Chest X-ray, PA view. Patient: 54 years old, sex M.
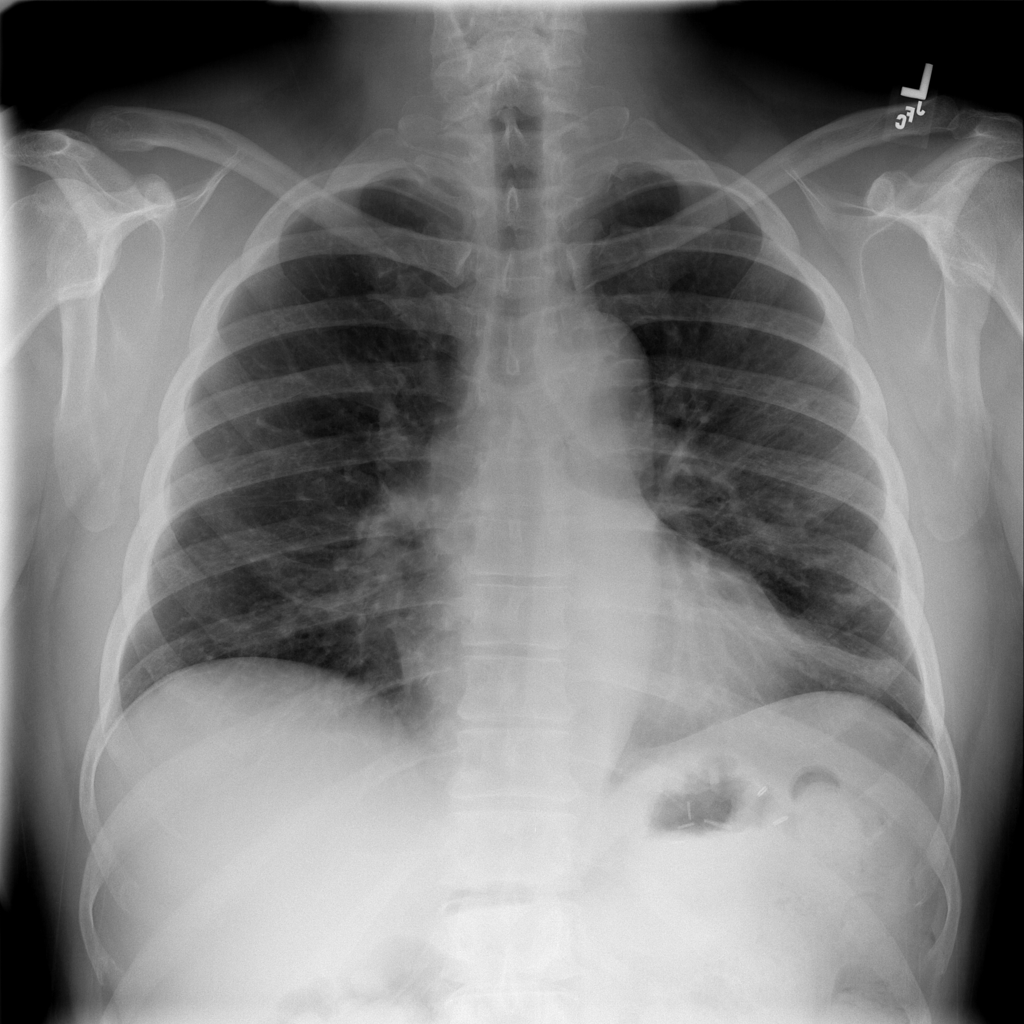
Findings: No Finding